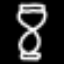
Label: hourglass